Current action and preconditions to check: trajectory_clear

Your task: For each precondition in the list above, predict whether it will hold at this action.

Consider the current scene as observed from the mobile robot's camera, and analyze the predicted future states of all dynamic agents (e.g., people, animals, vehicles, or any moving entities) within the NEXT SECOND.

IMPORTANT: Only answer "very likely" if you are absolutely certain—based on strong, clear evidence—that a dynamic agent will violate the precondition in the predicted future state. Do NOT answer "very likely" for unlikely, ambiguous, or low-probability risks.

Ask yourself for each precondition: Is there a high probability, with clear and convincing evidence, that the predicted future states of any dynamic agent will interfere with the predicted future state of the currently executing action within the NEXT SECOND, causing that precondition to fail?

Assess the risk level based on these predictions. Use "likely" or "very likely" if motions create a clear risk of interference.

Use "neutral" or "improbable" if agents are nearby but their predicted paths are clearly diverging or non-conflicting.

Failure Risk Categories: "very improbable", "improbable", "neutral", "likely", "very likely"

Answer Format: Output ONLY the probability_of_failure value from these categories: "very improbable", "improbable", "neutral", "likely", "very likely"

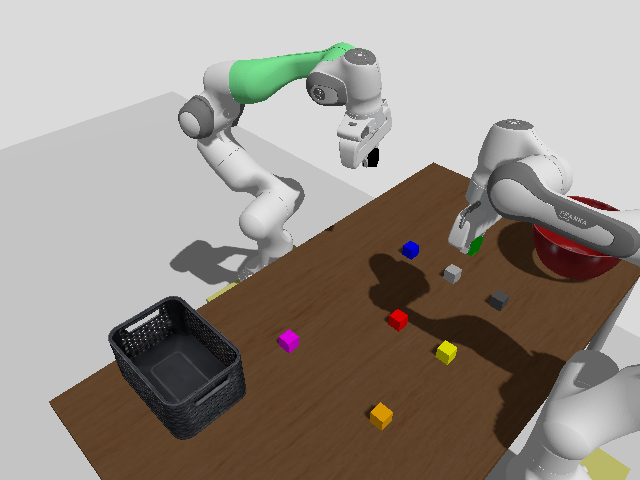

Answer: very improbable